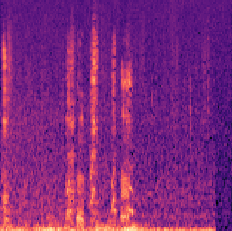
Sound class: Pig